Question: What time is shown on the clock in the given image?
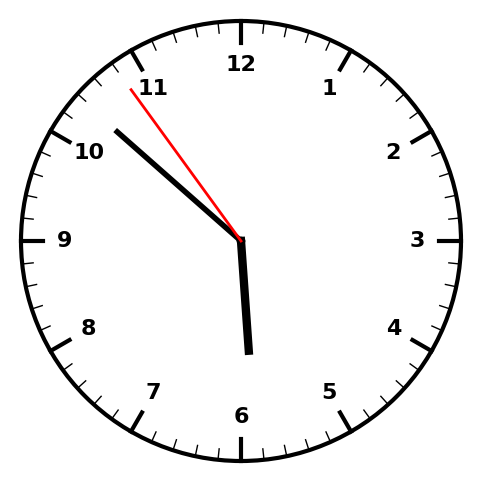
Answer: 05:51:54